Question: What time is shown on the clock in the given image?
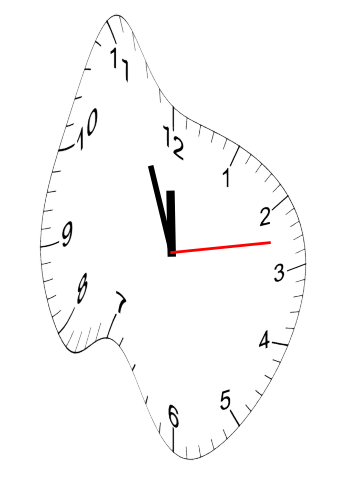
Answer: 11:56:13